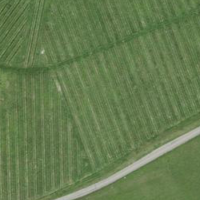
EUNIS habitat code: 40
Species observed at this site:
Senecio vulgaris